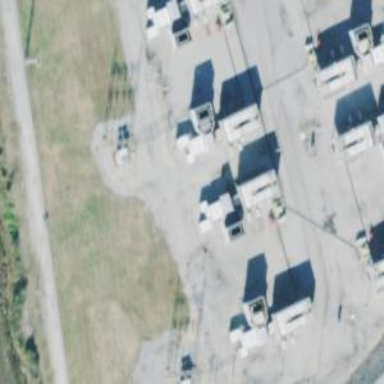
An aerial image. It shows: Gas turbine generator is in use.